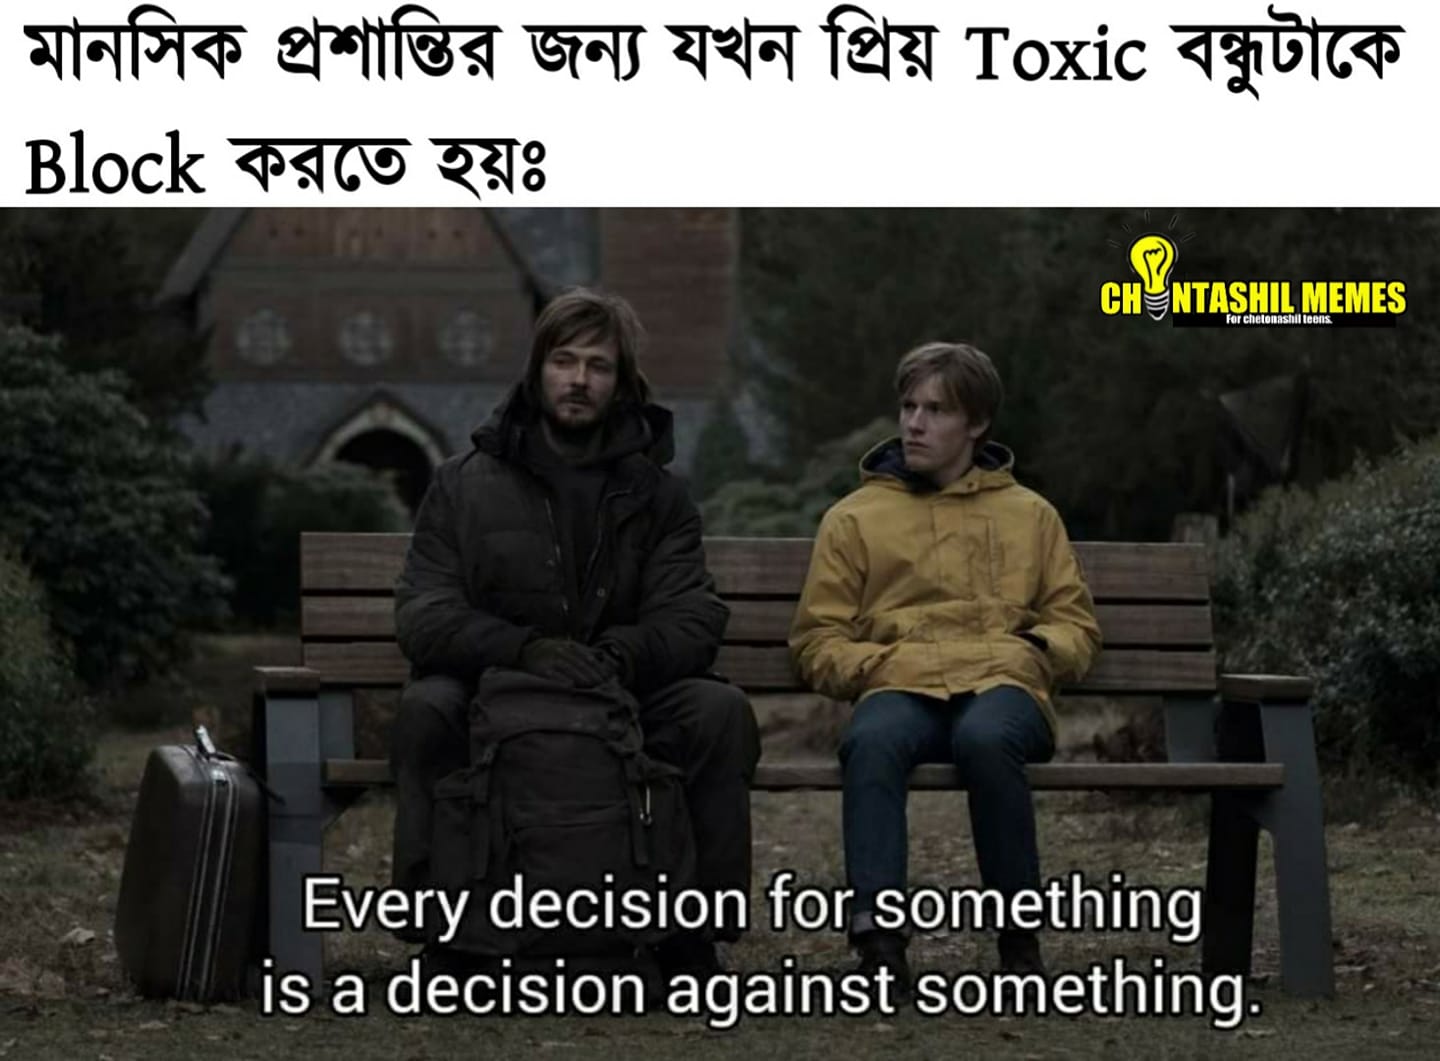
Caption: মানসিক প্রশান্তির জন্য যখন প্রিয় Toxic বন্ধুটাকে Block করতে হয়ঃ     Every decision for something is a decision against something.
Label: non-hate